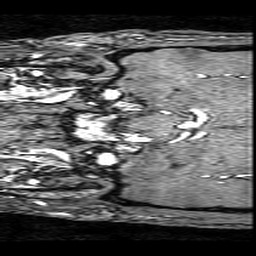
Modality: angio
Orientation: coronal
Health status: ill
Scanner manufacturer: philips
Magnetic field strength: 3 T
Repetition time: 0.01828 s
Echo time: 0.00337 s